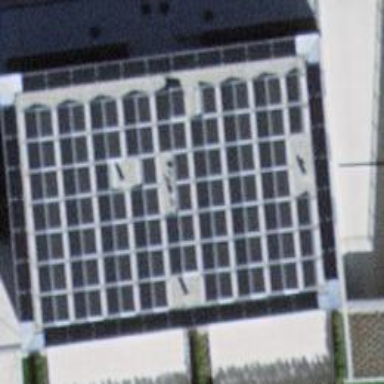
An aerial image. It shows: Small solar photovoltaic panel generator on the roof of building.